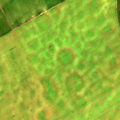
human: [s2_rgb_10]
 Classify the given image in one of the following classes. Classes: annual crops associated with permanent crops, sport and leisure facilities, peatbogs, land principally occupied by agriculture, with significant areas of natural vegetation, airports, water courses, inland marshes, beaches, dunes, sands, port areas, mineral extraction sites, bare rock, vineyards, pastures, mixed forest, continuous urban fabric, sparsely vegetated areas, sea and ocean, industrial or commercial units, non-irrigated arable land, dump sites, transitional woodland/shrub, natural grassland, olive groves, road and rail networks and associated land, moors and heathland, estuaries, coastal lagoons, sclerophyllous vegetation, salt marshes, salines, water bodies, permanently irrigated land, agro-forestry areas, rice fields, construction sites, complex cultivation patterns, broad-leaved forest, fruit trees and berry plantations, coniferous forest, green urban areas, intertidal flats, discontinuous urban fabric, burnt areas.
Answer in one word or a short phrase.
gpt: non-irrigated arable land